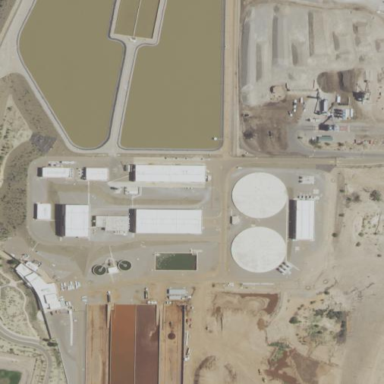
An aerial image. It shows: View of wastewater plant.